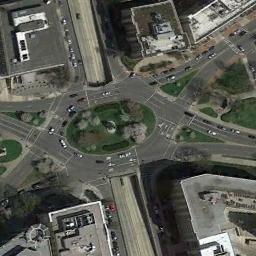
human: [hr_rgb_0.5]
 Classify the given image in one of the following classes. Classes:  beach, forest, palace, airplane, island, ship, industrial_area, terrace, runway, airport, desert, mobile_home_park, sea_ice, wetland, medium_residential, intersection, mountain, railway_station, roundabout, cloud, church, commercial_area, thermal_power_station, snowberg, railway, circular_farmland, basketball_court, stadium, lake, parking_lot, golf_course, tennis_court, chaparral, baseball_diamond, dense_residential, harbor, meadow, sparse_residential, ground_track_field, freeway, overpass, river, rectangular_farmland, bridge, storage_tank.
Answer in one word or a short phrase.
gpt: roundabout